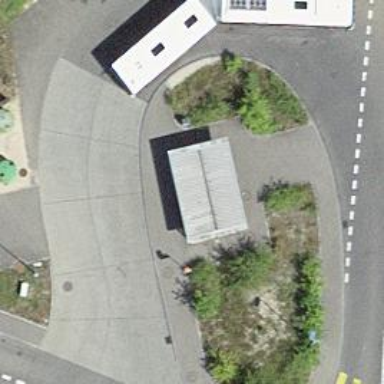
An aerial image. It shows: Platform with shelter for public transport.